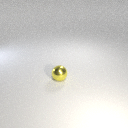
small yellow metal sphere